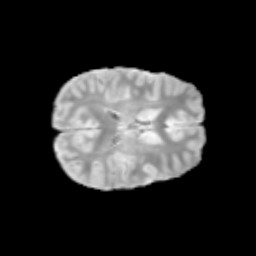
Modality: T2w
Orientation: axial
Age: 11
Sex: male
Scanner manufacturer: siemens
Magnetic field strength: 3 T
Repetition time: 3.8 s
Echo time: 0.07 s